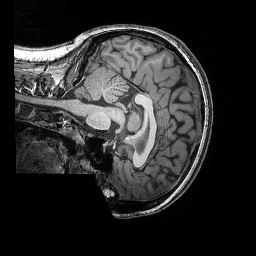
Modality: T1w
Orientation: sagittal
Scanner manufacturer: siemens
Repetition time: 2.25 s
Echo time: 0.00418 s